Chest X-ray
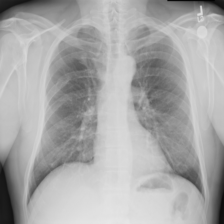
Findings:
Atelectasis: negative
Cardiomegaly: negative
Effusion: negative
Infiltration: negative
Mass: negative
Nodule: negative
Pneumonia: negative
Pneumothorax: negative
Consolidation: negative
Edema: negative
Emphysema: negative
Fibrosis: negative
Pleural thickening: negative
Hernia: negative